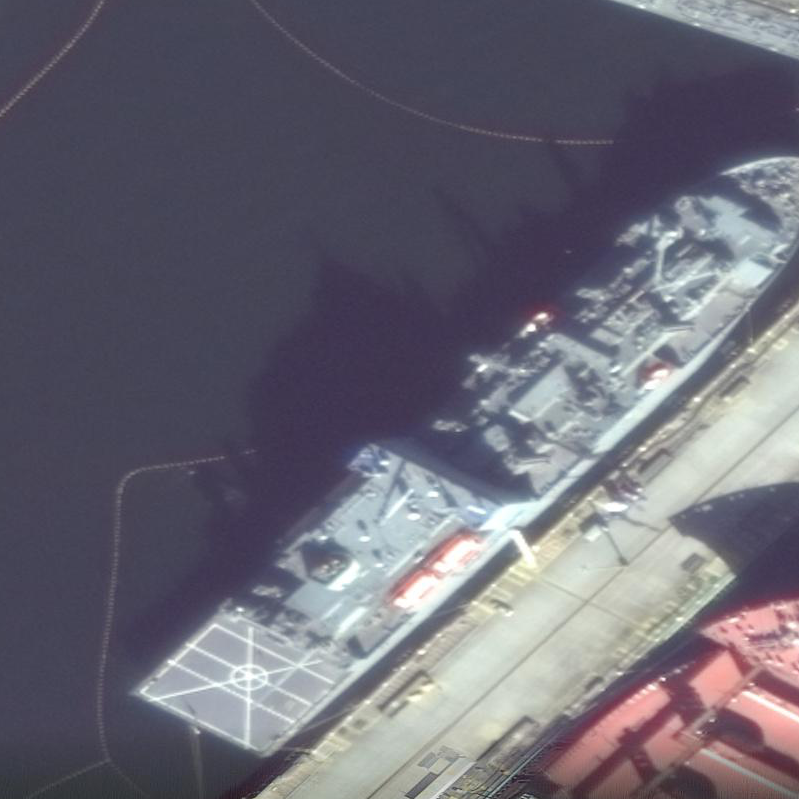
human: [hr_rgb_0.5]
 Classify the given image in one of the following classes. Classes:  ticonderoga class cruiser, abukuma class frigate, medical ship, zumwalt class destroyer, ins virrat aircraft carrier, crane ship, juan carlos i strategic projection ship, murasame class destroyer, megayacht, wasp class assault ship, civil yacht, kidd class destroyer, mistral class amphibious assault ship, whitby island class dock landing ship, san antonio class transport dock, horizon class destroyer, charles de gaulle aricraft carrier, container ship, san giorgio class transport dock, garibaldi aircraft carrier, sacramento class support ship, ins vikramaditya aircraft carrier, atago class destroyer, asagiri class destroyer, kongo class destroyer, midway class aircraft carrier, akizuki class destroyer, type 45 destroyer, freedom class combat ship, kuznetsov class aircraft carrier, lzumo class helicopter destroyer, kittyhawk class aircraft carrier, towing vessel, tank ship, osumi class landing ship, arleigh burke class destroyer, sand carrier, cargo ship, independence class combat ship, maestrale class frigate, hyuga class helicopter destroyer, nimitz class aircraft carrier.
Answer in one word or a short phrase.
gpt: Crane ship